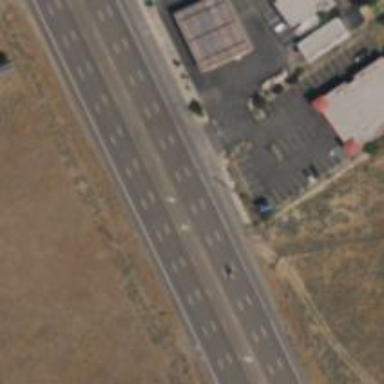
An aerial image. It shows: Primary highway with separate asphalt sidewalks.